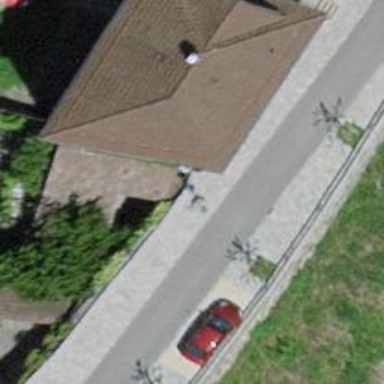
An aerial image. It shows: Asphalt road in living street.